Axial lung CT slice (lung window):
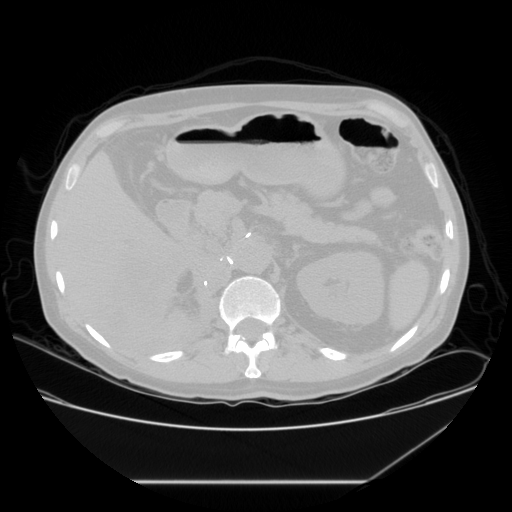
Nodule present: no